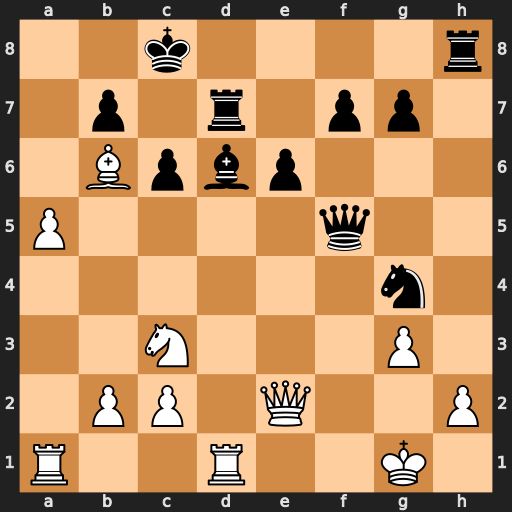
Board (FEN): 2k4r/1p1r1pp1/1Bpbp3/P4q2/6n1/2N3P1/1PP1Q2P/R2R2K1
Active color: w
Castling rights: -
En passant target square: -
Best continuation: Rxd6 Nxh2 Rd3 Rxd3 Qxd3 Nf3+ Kf2 Qxd3 cxd3